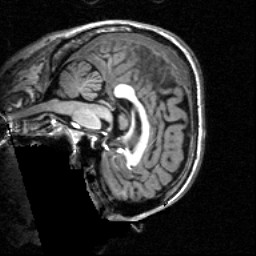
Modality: T1w
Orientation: sagittal
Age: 38
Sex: male